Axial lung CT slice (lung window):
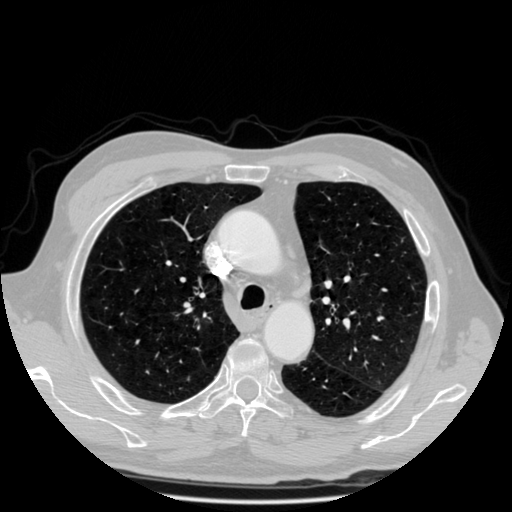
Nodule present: no